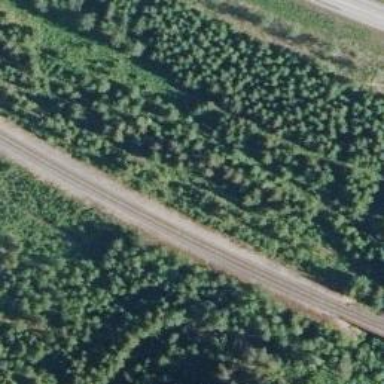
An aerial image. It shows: Rail track of class B1.